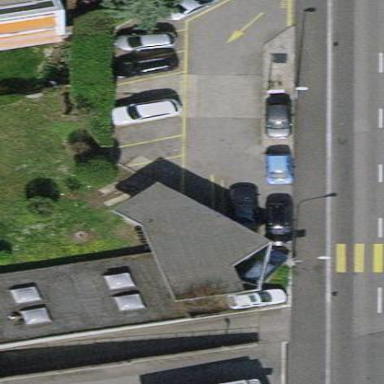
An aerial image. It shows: Building housing car repair shop.